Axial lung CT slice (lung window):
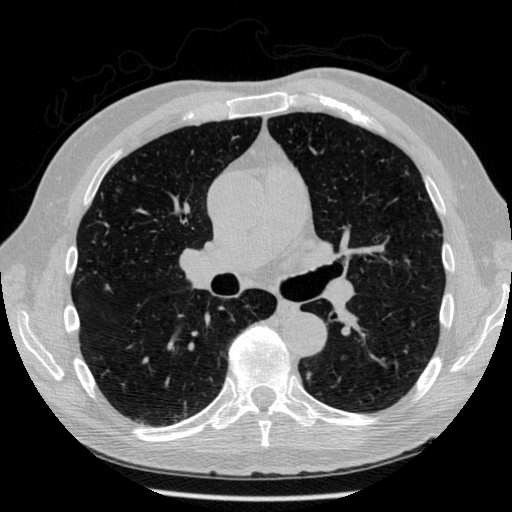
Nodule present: no